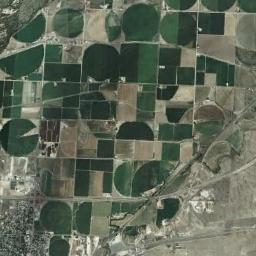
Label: circular_farmland